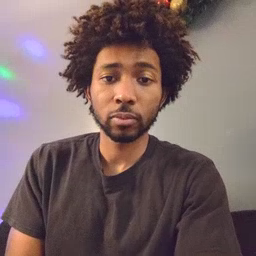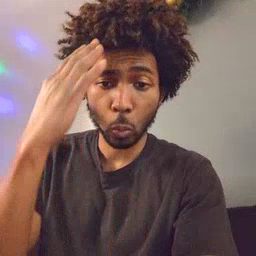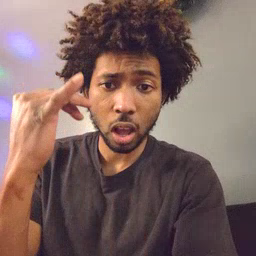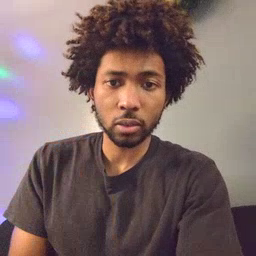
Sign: why